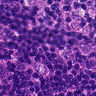
Metastatic tissue present: yes